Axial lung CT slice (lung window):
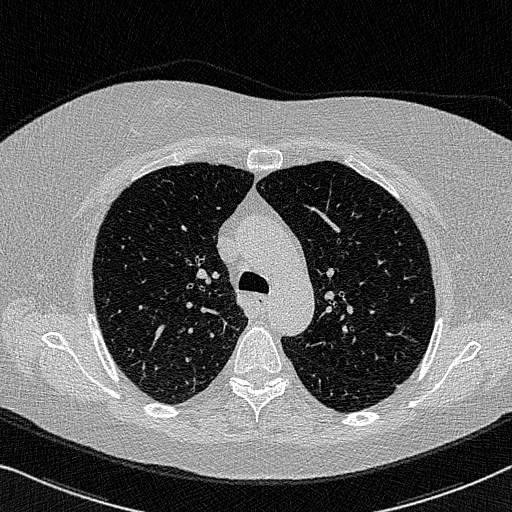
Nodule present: no